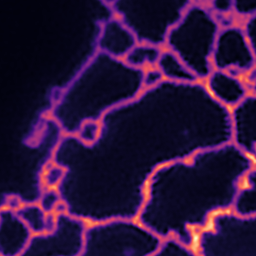
Label: Super-resolution ER image